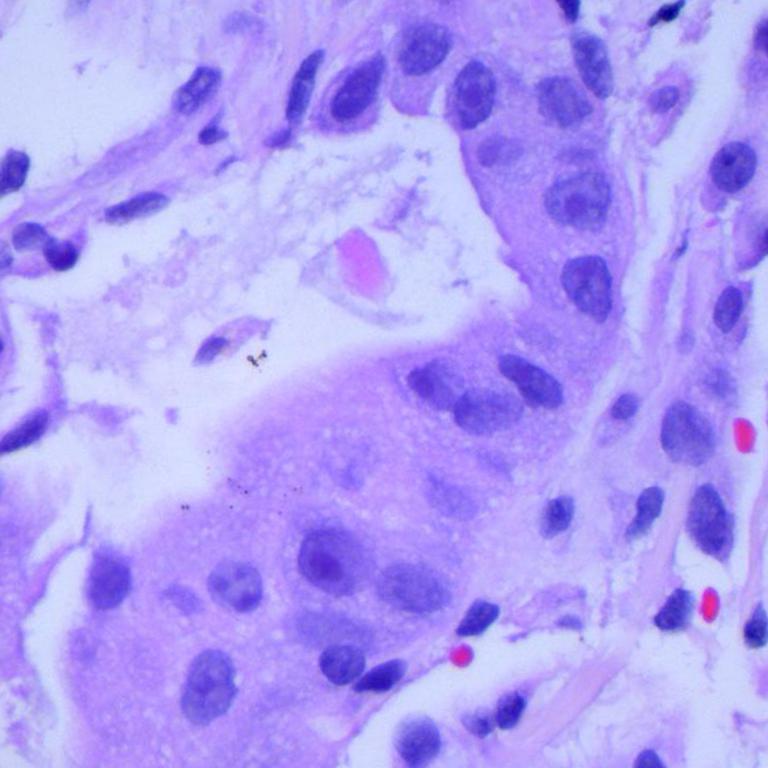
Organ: lung
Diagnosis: adenocarcinomas